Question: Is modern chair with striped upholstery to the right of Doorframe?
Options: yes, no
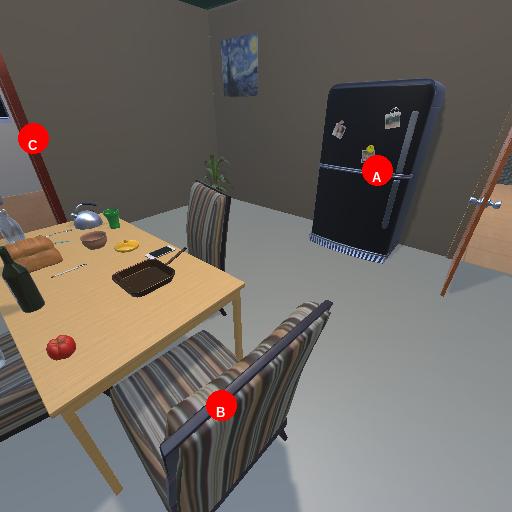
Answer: yes